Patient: sex M, age 51
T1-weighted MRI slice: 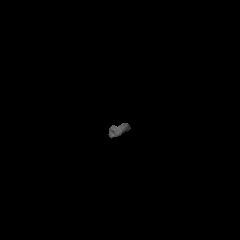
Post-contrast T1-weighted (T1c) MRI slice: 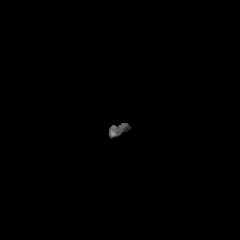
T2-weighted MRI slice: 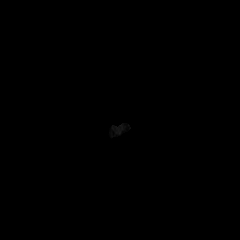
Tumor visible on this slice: no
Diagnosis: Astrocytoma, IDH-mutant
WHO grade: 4